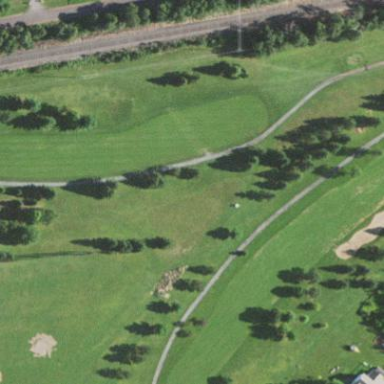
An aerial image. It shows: Rough grassy area used for golf.